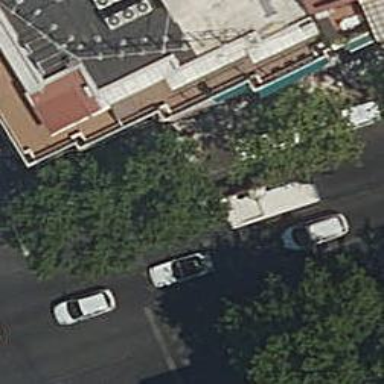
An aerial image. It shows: Taxi stand.